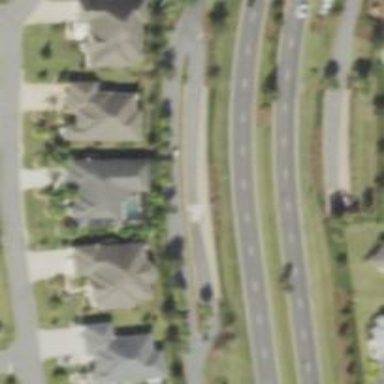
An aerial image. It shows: Golf cartpath that is also road path.